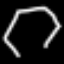
Label: octagon